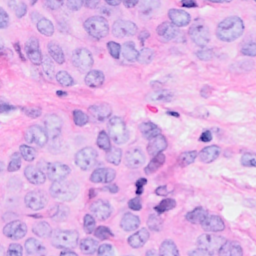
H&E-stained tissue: Breast